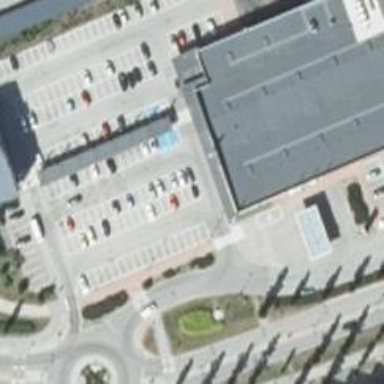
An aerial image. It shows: Pharmacy providing healthcare services.